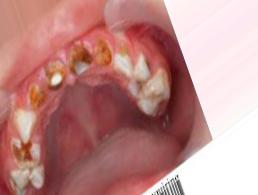
Condition: Caries